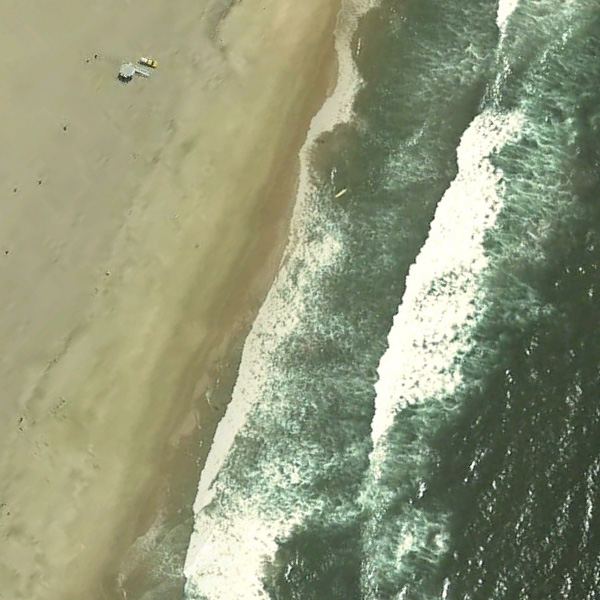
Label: Beach